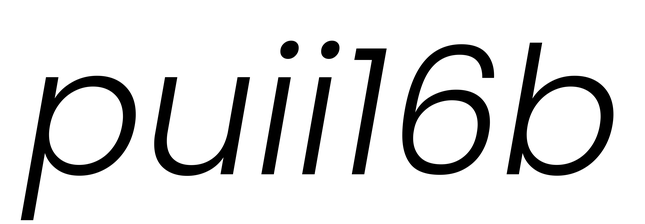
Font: Poppins-LightItalic